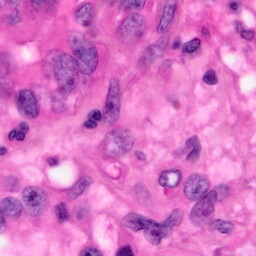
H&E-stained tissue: Pancreatic